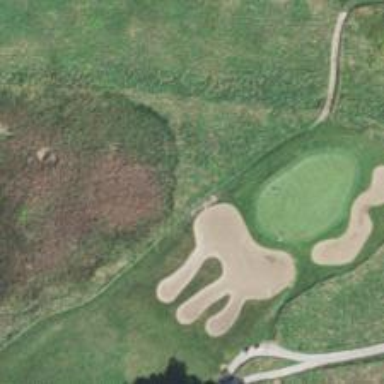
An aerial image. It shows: Golf bunker filled with natural sand.